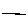
Label: line